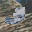
Label: 3